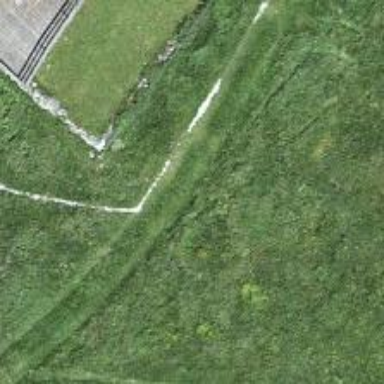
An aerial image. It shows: Path on the ground.